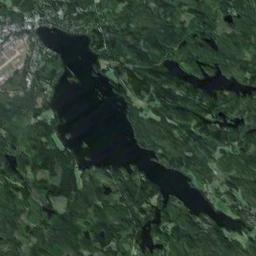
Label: lake